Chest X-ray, AP view. Patient: 54 years old, sex F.
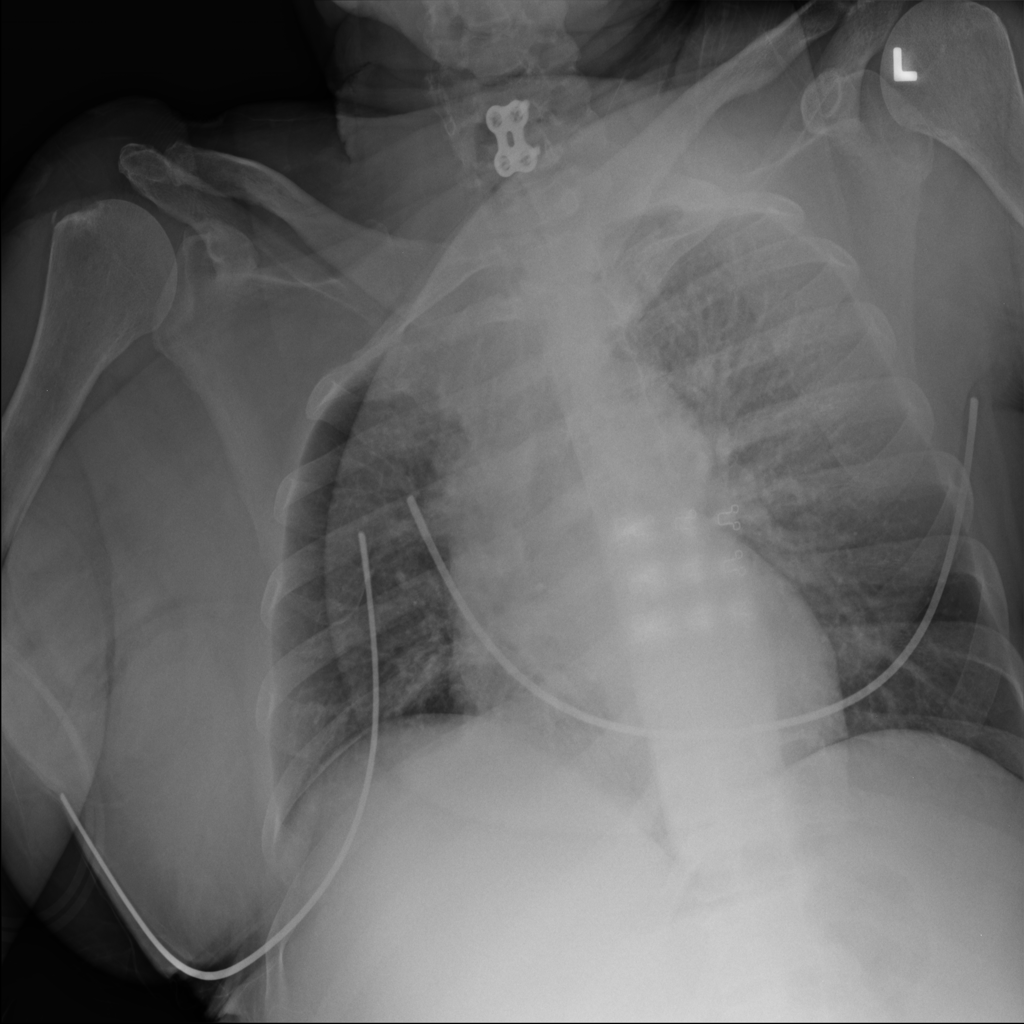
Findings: No Finding